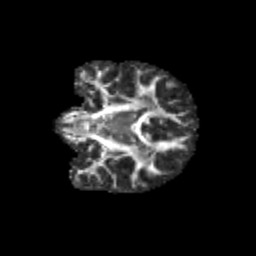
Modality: FA
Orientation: coronal
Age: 13
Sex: female
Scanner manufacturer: siemens
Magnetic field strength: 3 T
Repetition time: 3.8 s
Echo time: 0.07 s